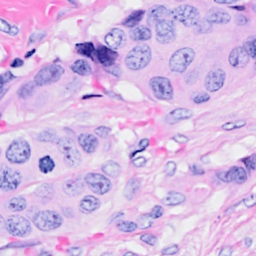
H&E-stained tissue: Breast